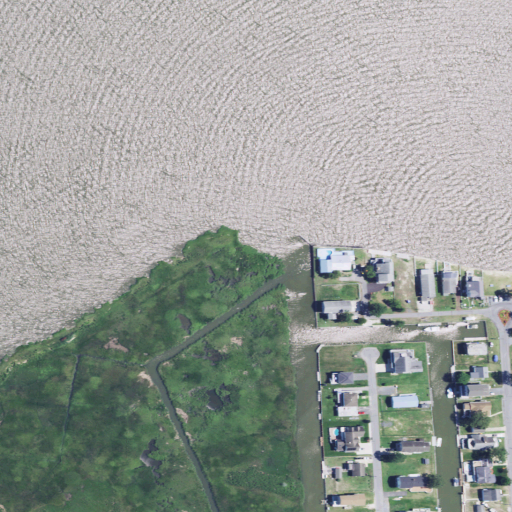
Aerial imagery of cape in Delaware named Aydelotte Point containing open water, herbaceous wetlands, medium intensity development, and low intensity development